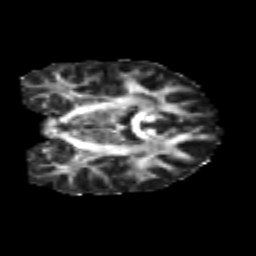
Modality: FA
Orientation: coronal
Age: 23
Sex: male
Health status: healthy